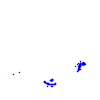
Particle: kaon